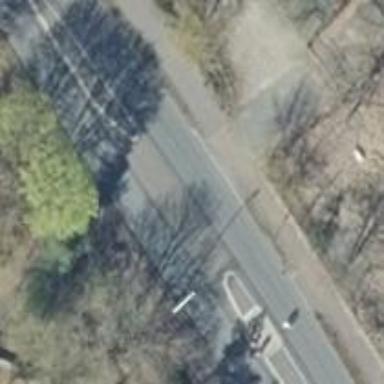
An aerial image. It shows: Asphalt road classified as primary highway.